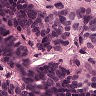
Metastatic tissue present: yes